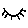
Label: sun